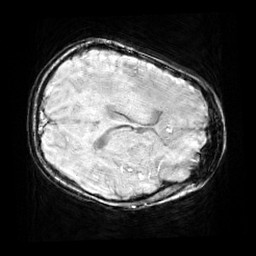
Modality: SWI
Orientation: axial
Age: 9
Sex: female
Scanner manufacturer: siemens
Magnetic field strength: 3 T
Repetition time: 0.027 s
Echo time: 0.02 s